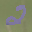
Label: 2